Электронагреватель $H$ подключают, соединяя его последовательно с амперметром и реостатом, к источнику тока и устанавливают реостатом силу тока $0.1 \mathrm{~A}$ (см. рисунок).  Затем в цепь между точками $A$ и $B$ включают резистор, сопротивление которого неизвестно. При этом амперметр стал показывать силу тока $0.05 \mathrm{~A}$. Затем этот резистор отключают и включают его в другом участке цепи - между точками $A$ и $C$. При этом амперметр стал показывать силу тока $0.3 \mathrm{~A}$.
Найдите отношение мощности нагревателя к полной мощности, развиваемой источником, т.е. КПД схемы во всех трех случаях. Источник тока и амперметр считать идеальными. Сопротивление электронагревателя одно и то же во всех трех случаях.
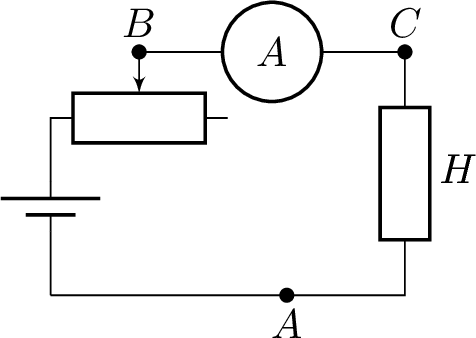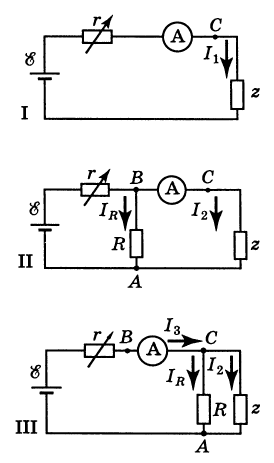
Решение: Обозначим напряжение источника через $\mathscr{E}$. По условию внутренние сопротивления источника и амперметра равны нулю. Пусть сопротивление реостата равно $r$, сопротивление неизвестного резистора равно $R$ и сопротивление нагревателя равно $Z$ (см. рисунок).  Из схем $II$ и $III$ ясно, что при включении резистора между точками $A B$ и $A C$ сила тока, текущего через источник, остается постоянной и равной $I_{3}=0.3~А$. Кроме того, очевидно, что сила тока, текущего через нагреватель, тоже одинакова и равна $$ I_{2}=0.05~А. $$ В свою очередь сила тока через резистop $$ I_{R}=I_{3}-I_{2}=0.25~А. $$ Для вычисления КПД все сопротивления удобно выразить через $Z$. Из условия $I_{R} R=I_{2} Z \rightarrow R=\frac{Z}{5}$. При параллельном соединении $R$ и $Z$ получаем $R_{общ}=\frac{Z}{6}$. Используя закон Ома, сравним силы тока: $$ I_{1}=\frac{\mathscr{E}}{r+Z}=0.1~А, \quad I_{3}=\frac{\mathscr{E}}{r+\frac{Z}{6}}=0.3~A. $$ Решая систему, получим $r=\frac{Z}{4}$. Итак, для схемы $I$ определяем КПД: $$ \eta_{1}=\frac{I_{1}^{2} Z}{I_{1}^{2}(Z+r)}=\frac{Z}{Z+\frac{Z}{4}}=\frac{4}{5}=0.8 \Rightarrow \eta_{1}=80 \%. $$ КПД для схем $II$ и $III$ один и тот же: $$ \eta_{2}=\eta_{3}=\frac{I_{2}^{2} Z}{I_{3}^{2}\left(r+R_{общ}\right)}=\frac{5^{2} \cdot 10^{-4} Z}{3^{2} \cdot 10^{-2}\left(\frac{Z}{4}+\frac{Z}{6}\right)} \approx 0.067 \Rightarrow \eta_{2} \approx 6.7 \%. $$ $\textit{Примечание}$. Зная КПД $\eta_{1}$ в первом случае, можно получить $\eta_{2}=\eta_{3}$ путем следующих рассуждений. Сравнивая схему $II$ со схемой $I$, видим, что сила тока через источник возросла в три раза. Значит, полная мощность также увеличилась в три раза. Сила тока нагревателя уменьшилась в два раза, а значит полезная мощность уменьшилась в четыре раза. Итак, $\eta_{2}=\eta_{3}=\frac{\eta_{1}}{3 \cdot 4}=\frac{1}{12} \eta_{1}=6.7 \%$.
Ответ: Итак, для схемы $I$ определяем КПД: $$ \eta_{1}=\frac{I_{1}^{2} Z}{I_{1}^{2}(Z+r)}=0.8 \Rightarrow \eta_{1}=80 \%. $$ КПД для схем $II$ и $III$ один и тот же: $$ \eta_{2}=\eta_{3}=\frac{I_{2}^{2} Z}{I_{3}^{2}\left(r+R_{общ}\right)} \approx 0.067 \Rightarrow \eta_{2} \approx 6.7 \%. $$
Темы:
T, Электричество, Цепи, Всероссийские, КПД, Электрические цепи, Цепь с резистором, Реостат, Цепь с реостатом, Амперметр